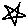
Label: star